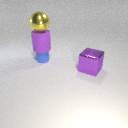
small blue rubber cylinder to the left of large purple metal cube